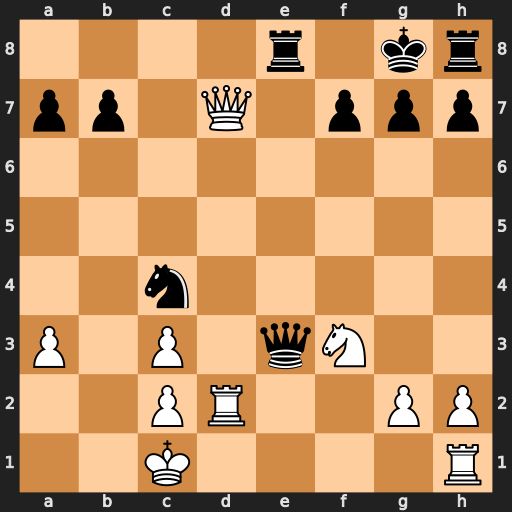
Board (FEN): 4r1kr/pp1Q1ppp/8/8/2n5/P1P1qN2/2PR2PP/2K4R
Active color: w
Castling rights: -
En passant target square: -
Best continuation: Re1 Qxe1+ Nxe1